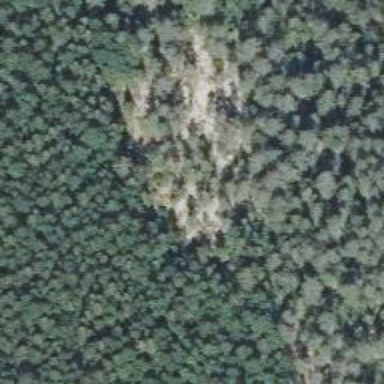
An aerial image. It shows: Natural cliff.